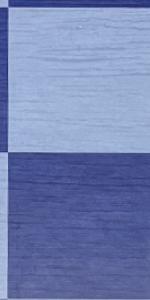
Label: Empty